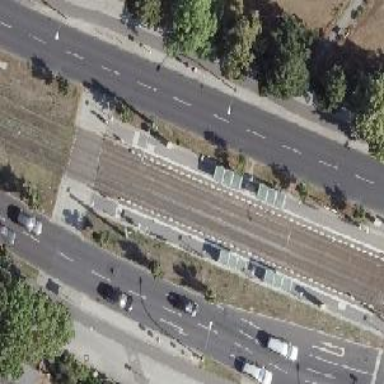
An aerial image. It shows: Tram stop.